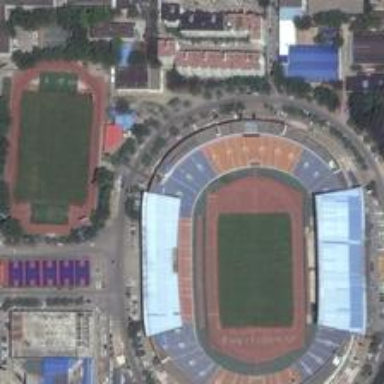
The main stadium of this sport park is very magnificent and has a huge colorful stands, surrounded by some other small courts .